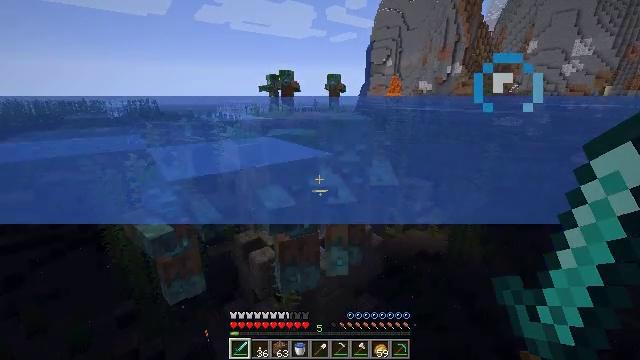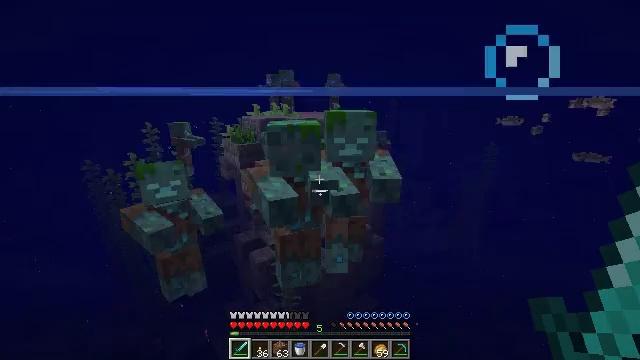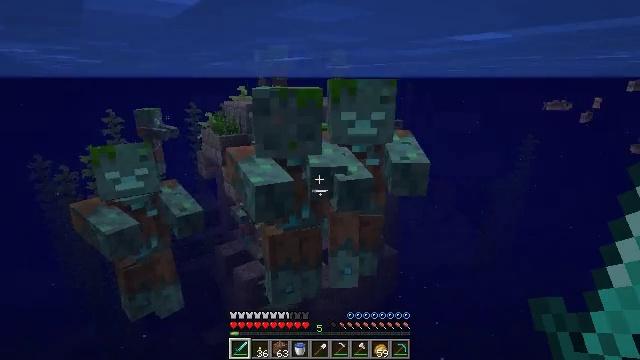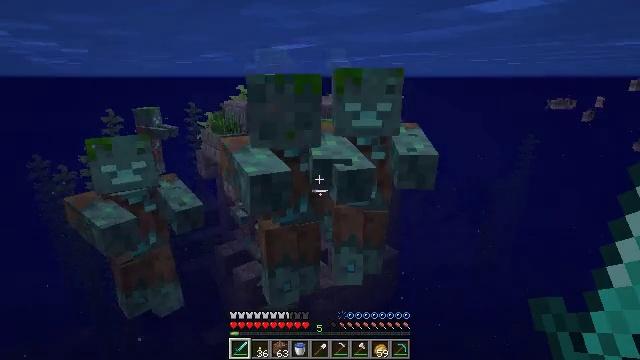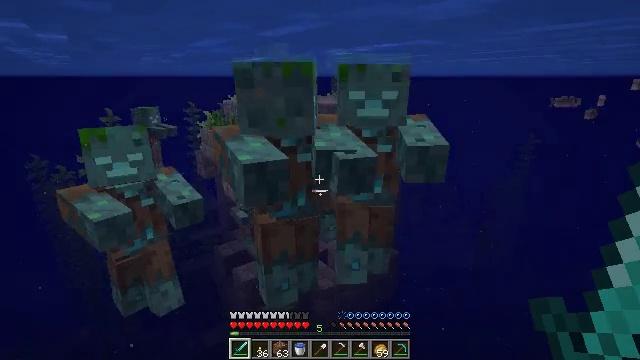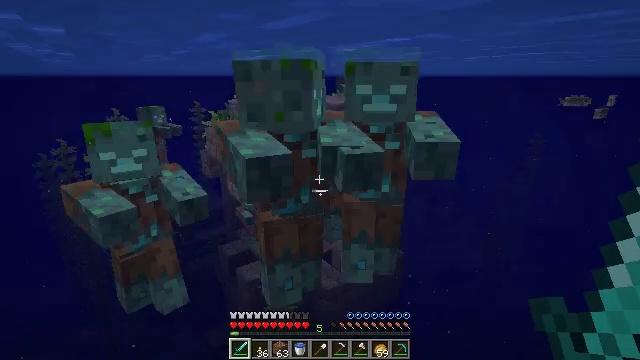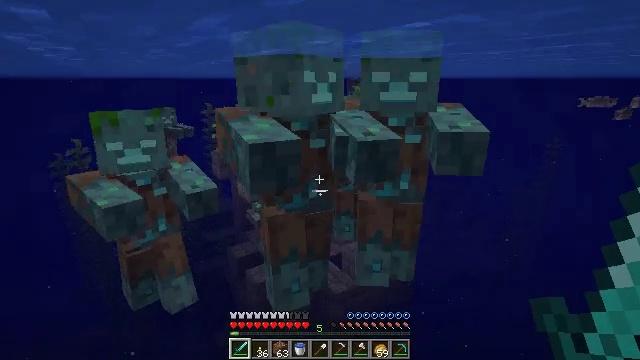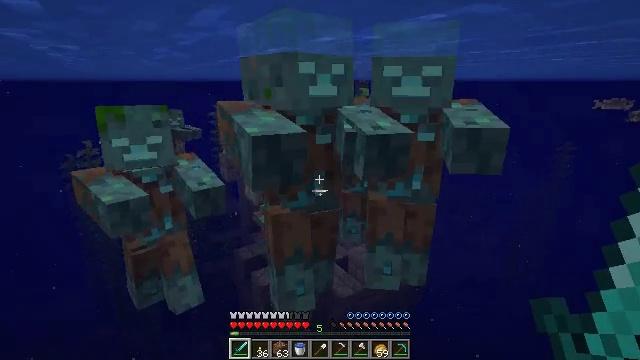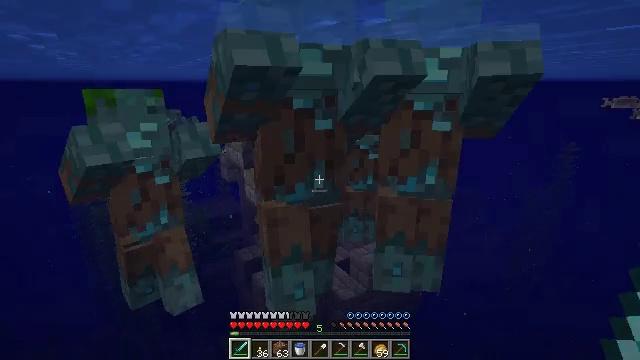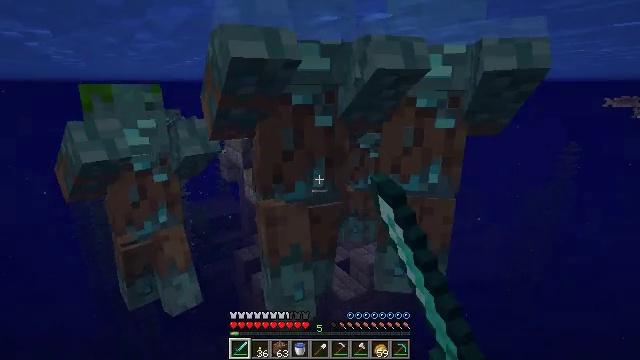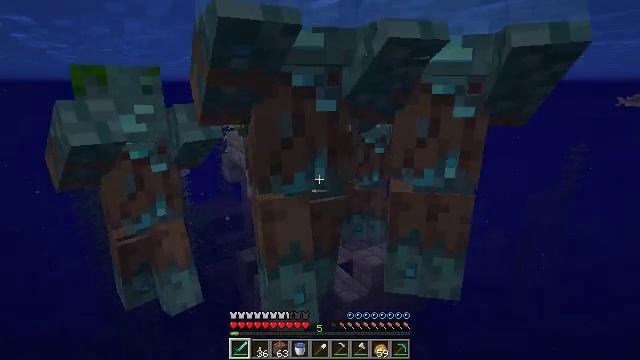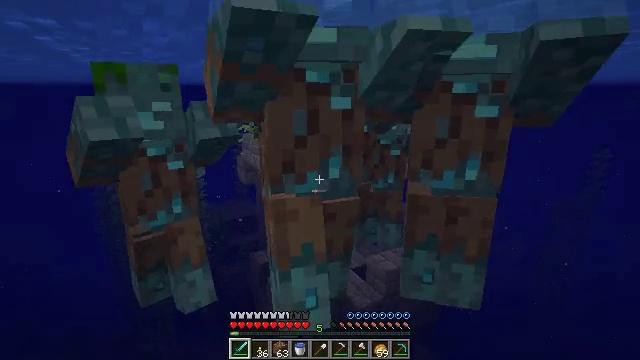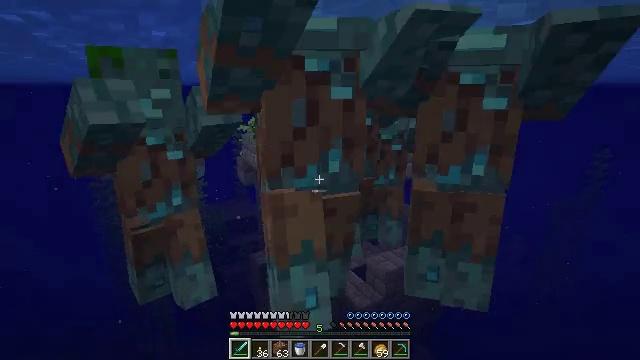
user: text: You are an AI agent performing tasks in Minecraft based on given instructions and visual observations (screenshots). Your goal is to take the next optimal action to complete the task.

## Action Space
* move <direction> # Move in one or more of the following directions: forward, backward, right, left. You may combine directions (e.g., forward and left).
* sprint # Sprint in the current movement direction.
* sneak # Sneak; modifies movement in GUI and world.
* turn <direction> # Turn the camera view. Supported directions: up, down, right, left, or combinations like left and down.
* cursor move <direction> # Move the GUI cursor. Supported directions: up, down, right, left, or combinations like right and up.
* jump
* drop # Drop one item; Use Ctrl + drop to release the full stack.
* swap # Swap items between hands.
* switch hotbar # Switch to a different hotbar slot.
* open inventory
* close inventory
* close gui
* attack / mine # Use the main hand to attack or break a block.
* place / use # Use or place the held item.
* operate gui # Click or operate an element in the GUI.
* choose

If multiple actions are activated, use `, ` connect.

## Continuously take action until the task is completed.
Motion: motion action
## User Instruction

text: Kill a drowned.
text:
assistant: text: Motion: move forward
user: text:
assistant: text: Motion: move forward
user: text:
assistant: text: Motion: move forward
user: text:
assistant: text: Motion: move forward
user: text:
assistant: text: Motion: move forward
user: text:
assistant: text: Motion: move forward, turn left
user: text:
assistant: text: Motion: move forward, turn left
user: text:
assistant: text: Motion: move forward, attack / mine
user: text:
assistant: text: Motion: move forward, attack / mine
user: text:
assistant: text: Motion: move back, attack / mine
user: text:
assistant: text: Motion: move back, turn left
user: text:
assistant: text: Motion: move back
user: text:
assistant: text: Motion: no_op